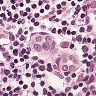
Metastatic tissue present: no